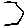
Label: hexagon